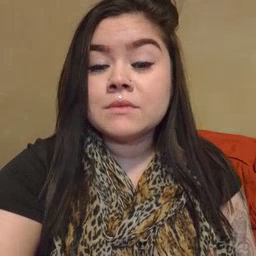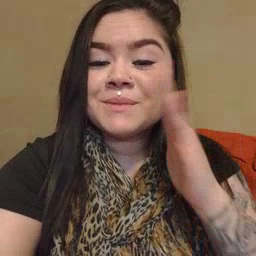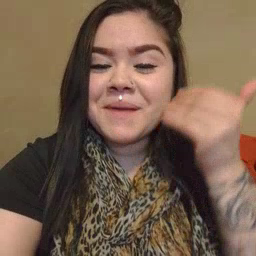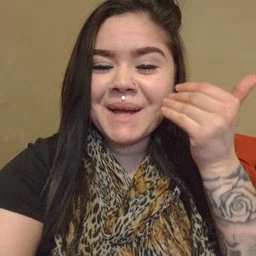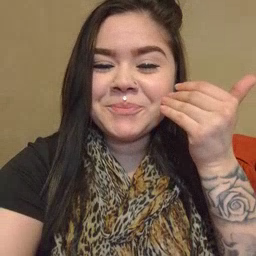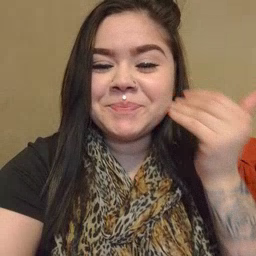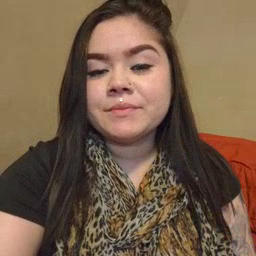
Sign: smile